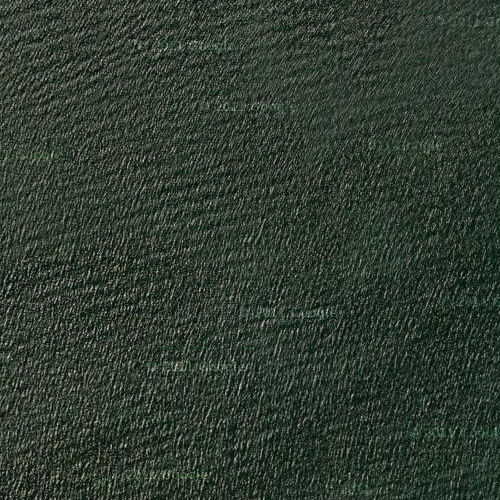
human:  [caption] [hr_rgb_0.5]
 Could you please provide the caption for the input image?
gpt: Some roads with plants on the roadside go through the industrial area .

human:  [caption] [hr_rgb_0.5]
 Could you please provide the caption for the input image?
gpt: An industrial area with many white buildings and some roads go through this area .

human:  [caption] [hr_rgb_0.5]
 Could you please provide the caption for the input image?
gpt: This is an industrial area with some different white buildings .

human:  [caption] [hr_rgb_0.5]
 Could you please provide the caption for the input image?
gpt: An industrial area with many white buildings and some roads go through this area .

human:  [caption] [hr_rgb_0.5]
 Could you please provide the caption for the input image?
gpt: There are some white buildings in the industrial area with some roads go through .